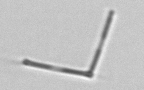
Label: Nanoneis